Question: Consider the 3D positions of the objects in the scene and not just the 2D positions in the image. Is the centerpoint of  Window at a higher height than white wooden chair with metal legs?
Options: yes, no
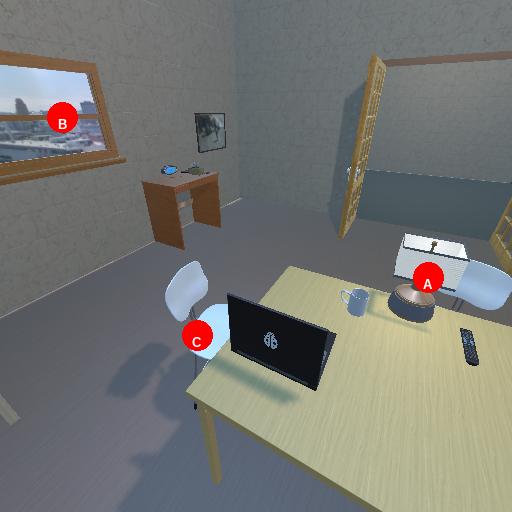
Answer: yes